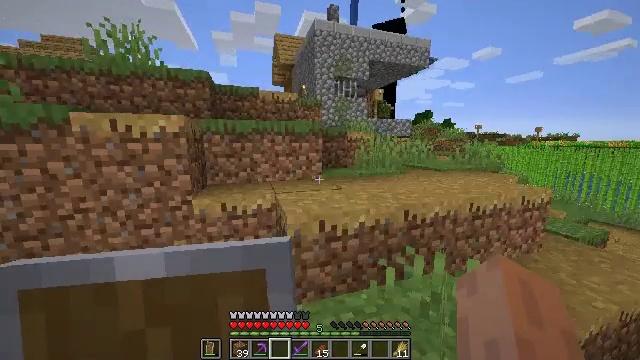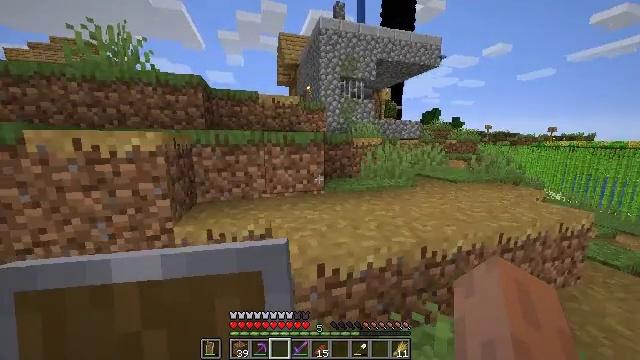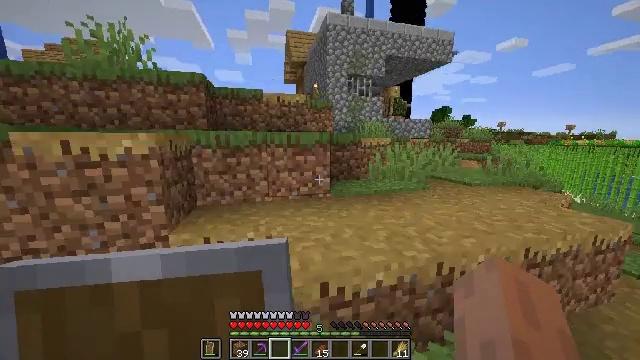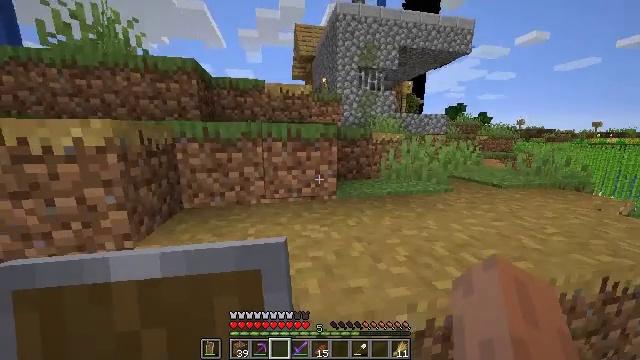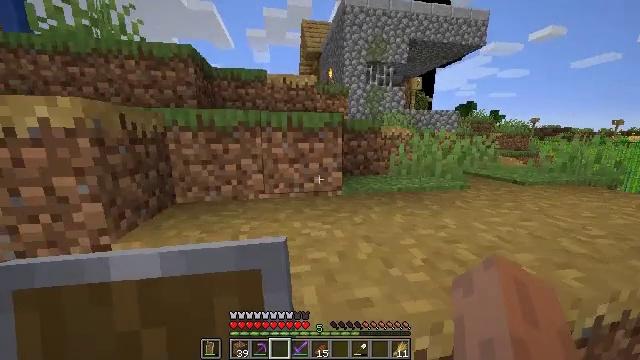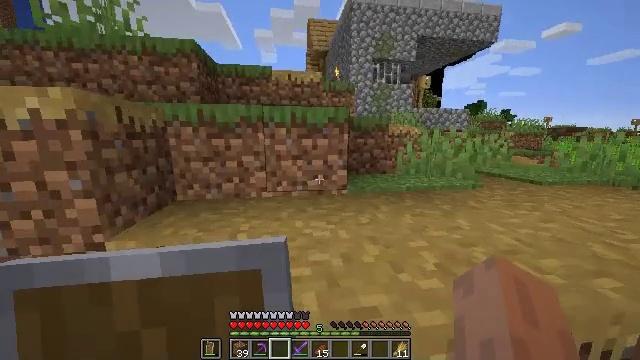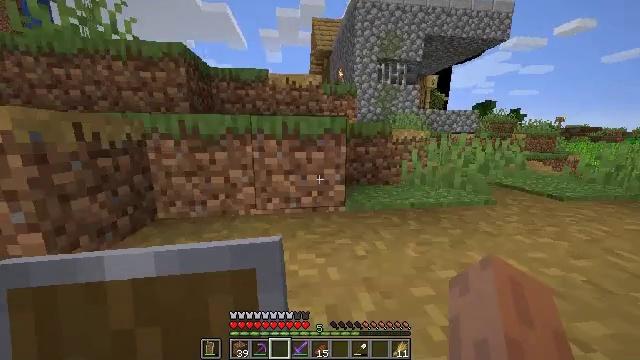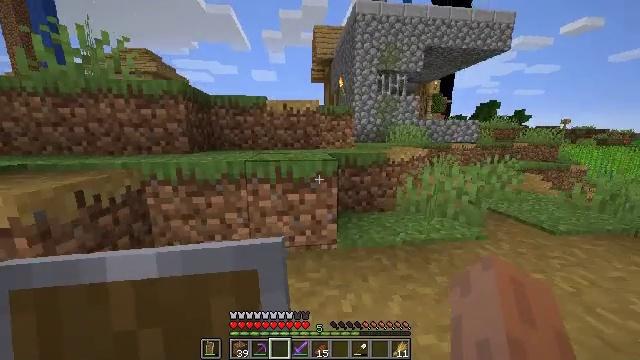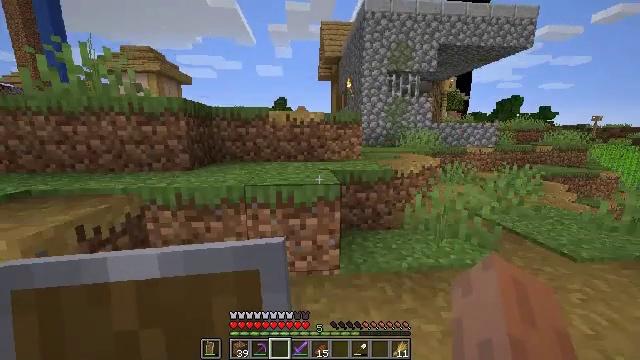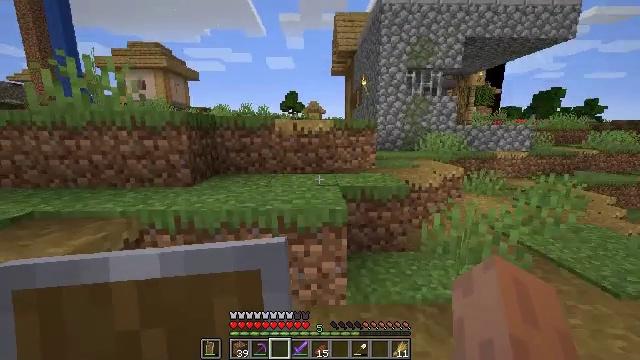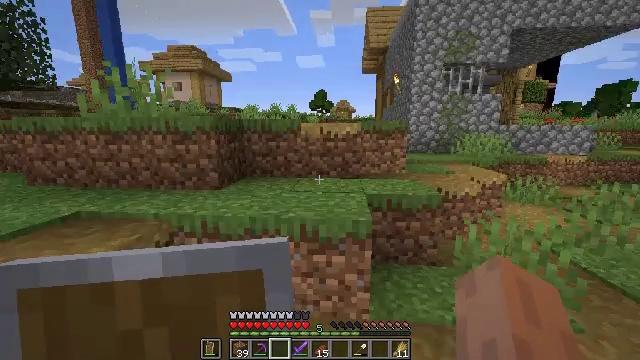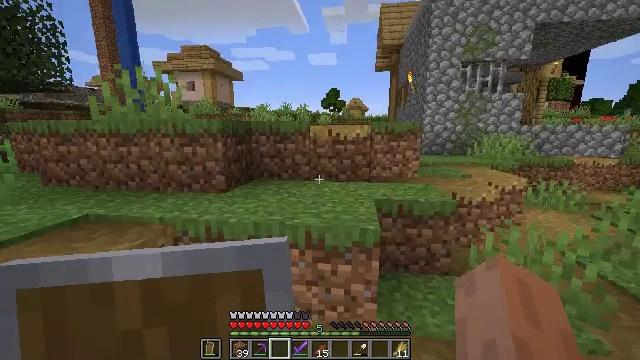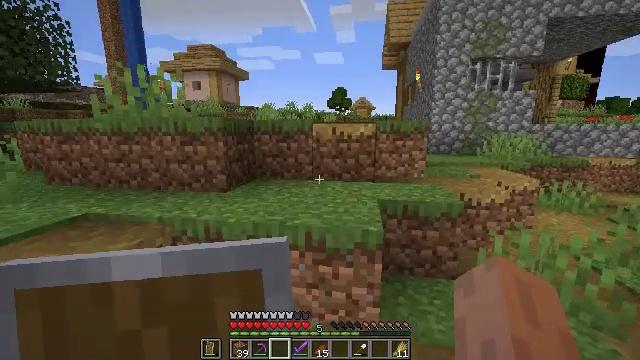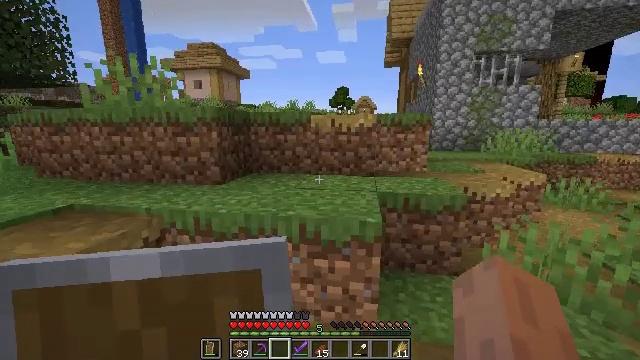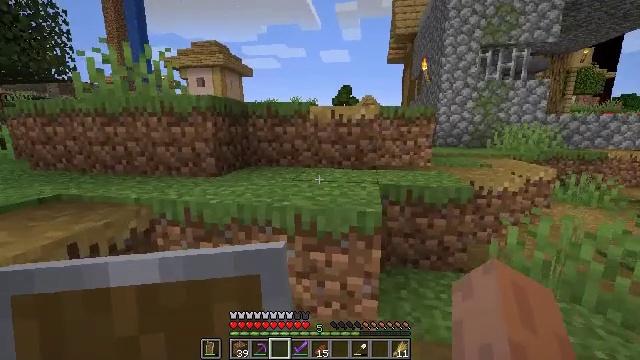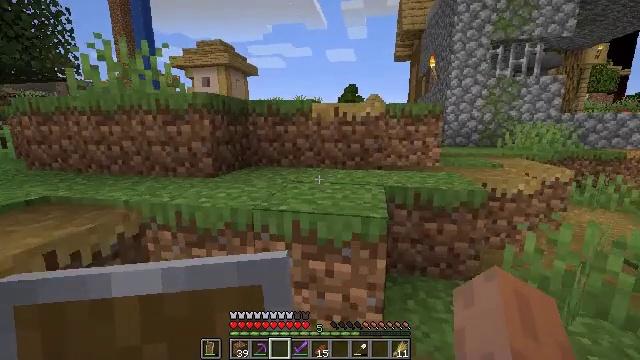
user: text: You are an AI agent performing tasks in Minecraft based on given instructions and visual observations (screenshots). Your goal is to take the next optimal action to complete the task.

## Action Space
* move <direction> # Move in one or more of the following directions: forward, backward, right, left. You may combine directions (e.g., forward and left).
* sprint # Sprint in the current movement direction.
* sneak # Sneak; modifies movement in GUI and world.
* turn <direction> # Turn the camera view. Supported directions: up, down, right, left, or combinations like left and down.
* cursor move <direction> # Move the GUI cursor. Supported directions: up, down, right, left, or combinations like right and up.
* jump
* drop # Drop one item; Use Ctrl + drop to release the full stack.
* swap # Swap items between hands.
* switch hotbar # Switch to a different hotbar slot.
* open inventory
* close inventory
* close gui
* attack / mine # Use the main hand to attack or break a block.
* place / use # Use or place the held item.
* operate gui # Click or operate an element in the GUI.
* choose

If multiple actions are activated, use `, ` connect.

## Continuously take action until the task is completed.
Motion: motion action
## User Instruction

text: Get observer for redstone contraptions.
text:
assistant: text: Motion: move forward, turn left
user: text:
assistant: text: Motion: move forward, turn left
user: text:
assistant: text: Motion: move forward, turn left
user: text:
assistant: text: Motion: move forward, turn left
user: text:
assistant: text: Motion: move forward, turn left
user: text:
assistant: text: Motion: move forward, turn left, jump
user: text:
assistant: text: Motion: move forward, jump
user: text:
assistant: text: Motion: move forward, turn left, jump
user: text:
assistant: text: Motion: move forward, turn left, jump
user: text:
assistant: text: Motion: move forward, turn left
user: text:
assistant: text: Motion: move forward, turn left
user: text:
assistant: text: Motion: move forward, turn left
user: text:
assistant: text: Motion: move forward
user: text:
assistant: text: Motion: move forward
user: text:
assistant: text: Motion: move forward, turn left
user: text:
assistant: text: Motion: move forward, jump
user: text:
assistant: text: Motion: move forward, jump
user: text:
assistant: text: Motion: move forward, jump
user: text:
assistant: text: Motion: move forward, jump
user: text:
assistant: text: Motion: move forward
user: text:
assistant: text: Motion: move forward
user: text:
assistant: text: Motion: move forward, turn right
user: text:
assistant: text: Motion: move forward, turn right
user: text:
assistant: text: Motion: move forward, turn right
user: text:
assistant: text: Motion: move forward
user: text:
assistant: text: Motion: move forward, turn right
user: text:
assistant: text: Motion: move forward, turn right
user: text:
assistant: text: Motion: move forward
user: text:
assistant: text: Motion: move forward, jump
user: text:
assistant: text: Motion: move forward, jump